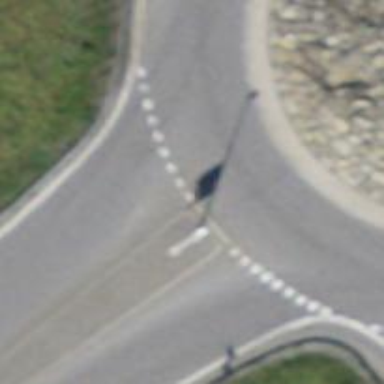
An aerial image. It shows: Road with "give way" sign.